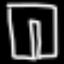
Label: pants